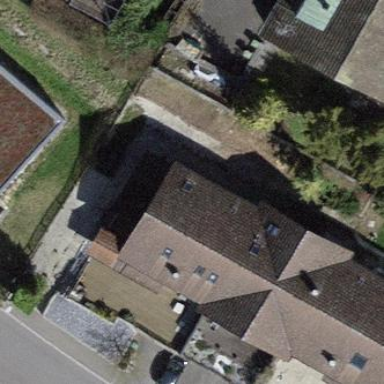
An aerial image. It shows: Building with tile roof.